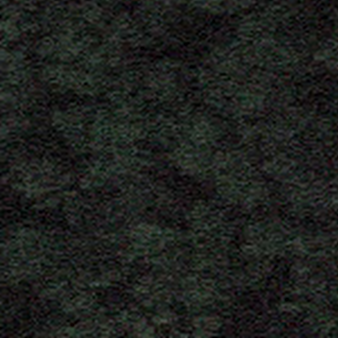
Label: other